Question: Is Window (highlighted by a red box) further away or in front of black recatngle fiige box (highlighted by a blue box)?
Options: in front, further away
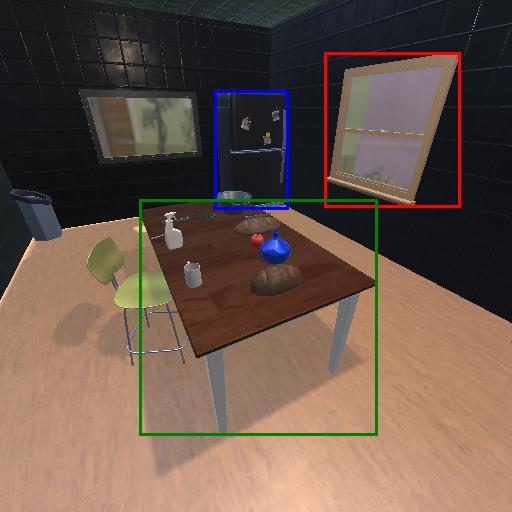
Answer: in front